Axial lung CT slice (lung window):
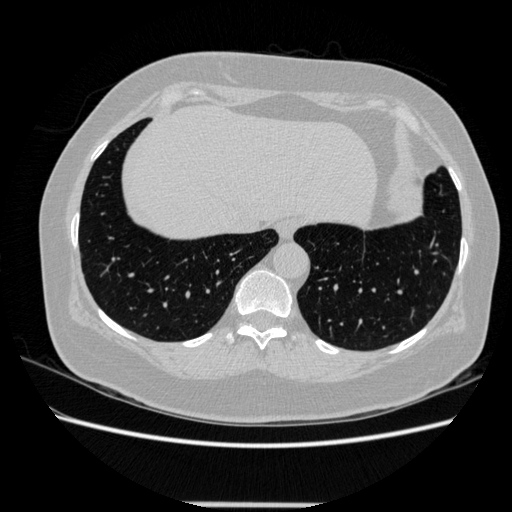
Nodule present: no